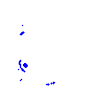
Particle: proton